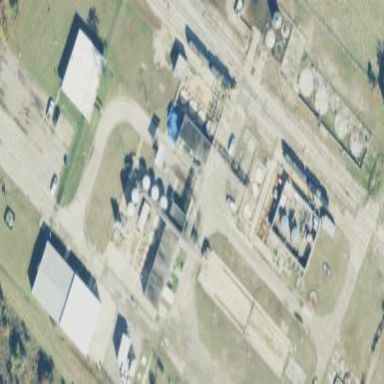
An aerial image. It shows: Industrial area with chemical works.